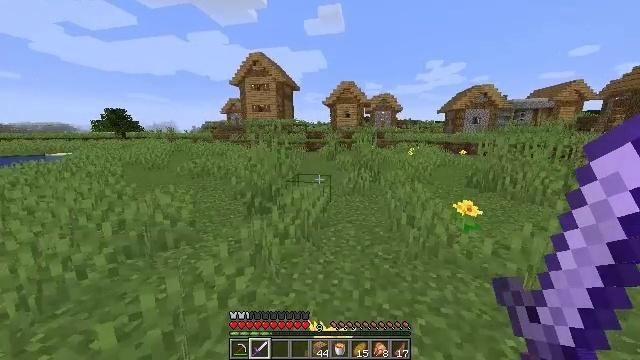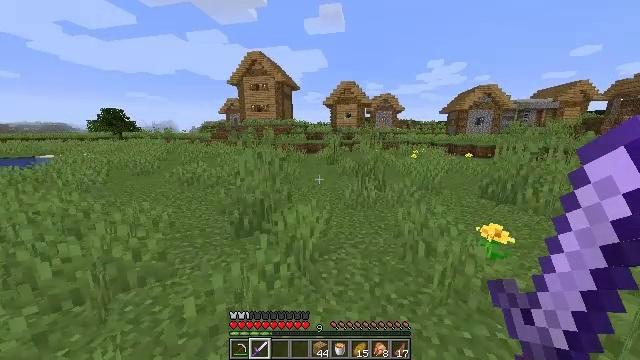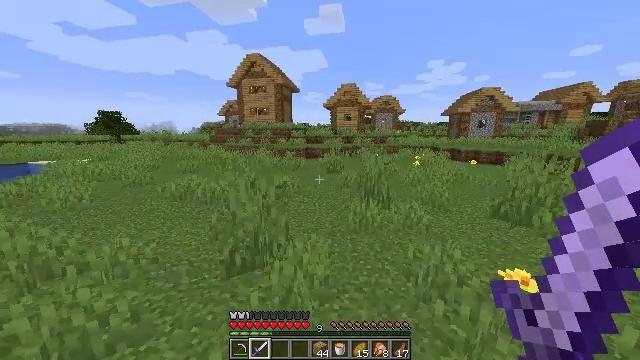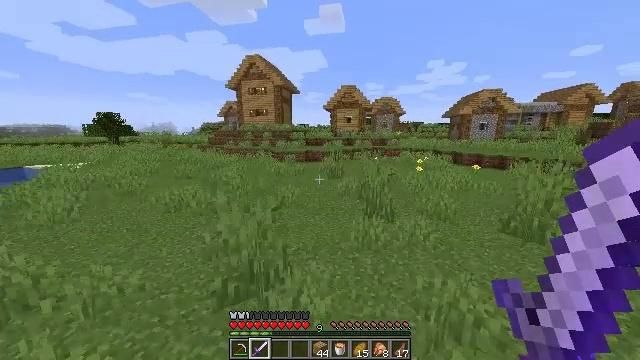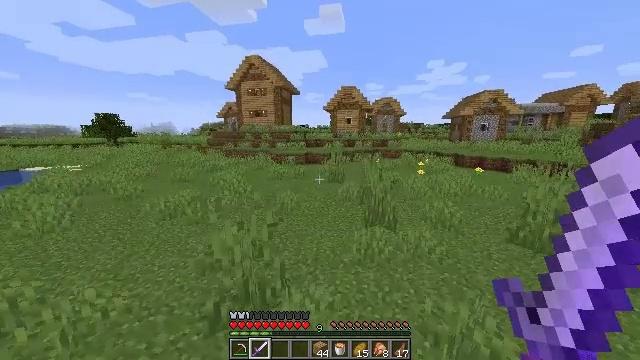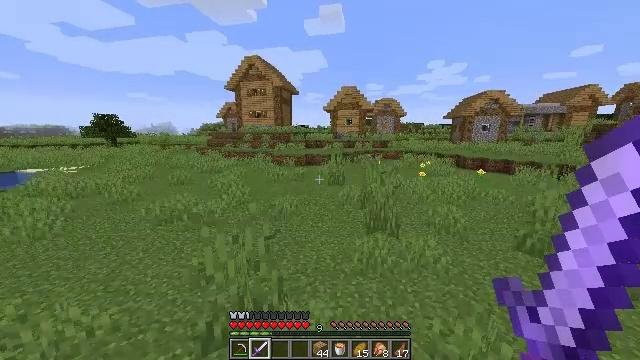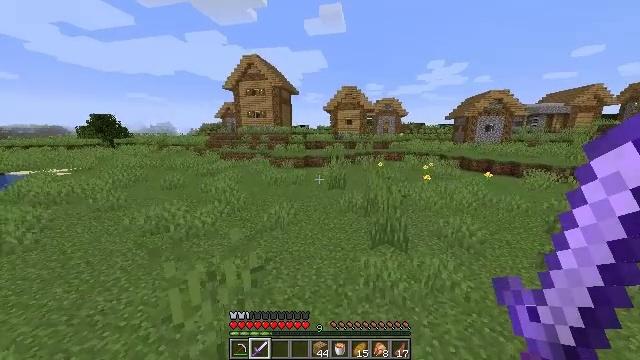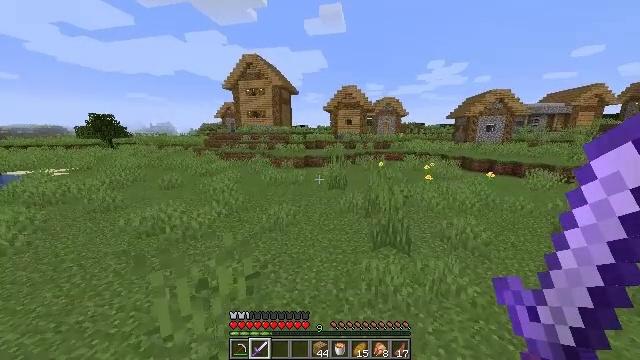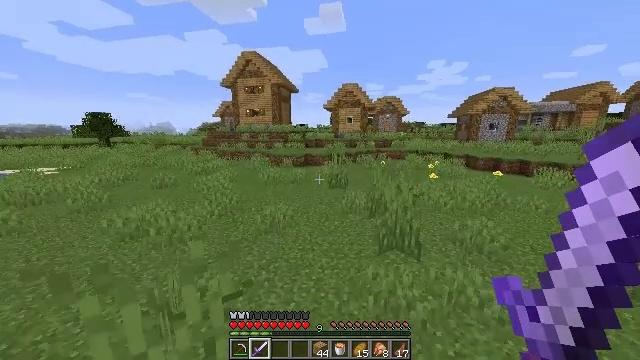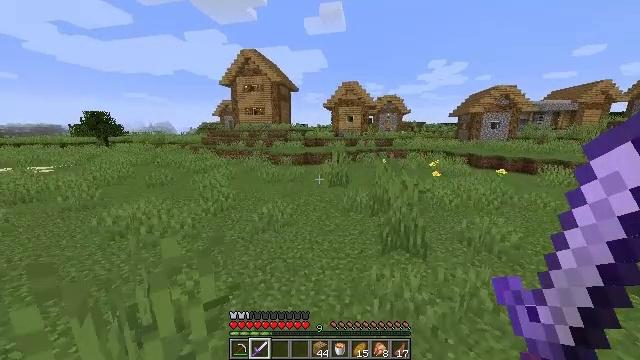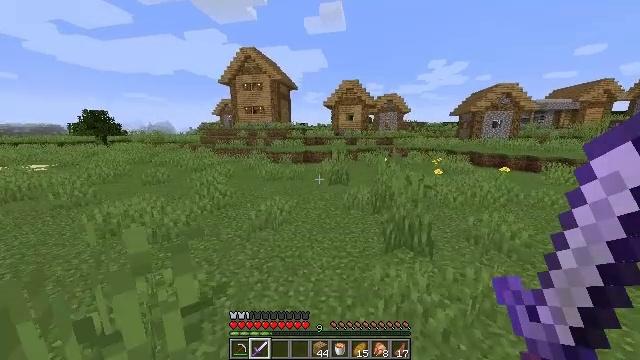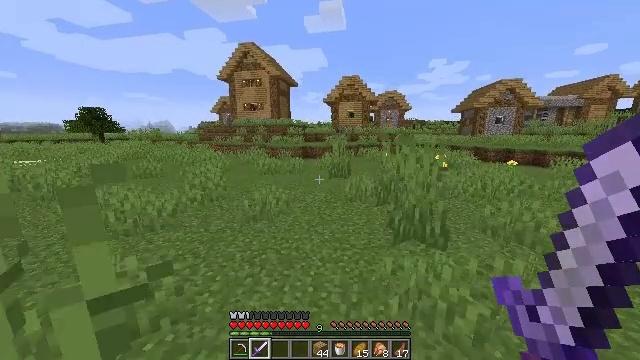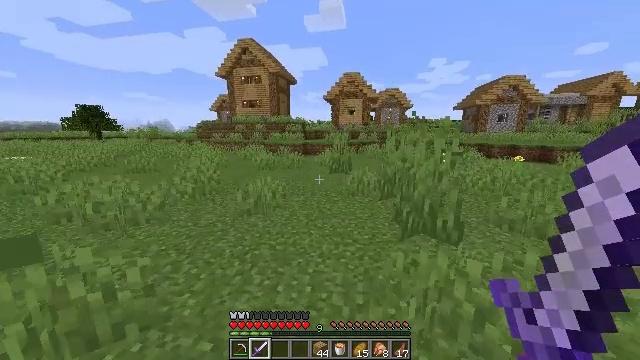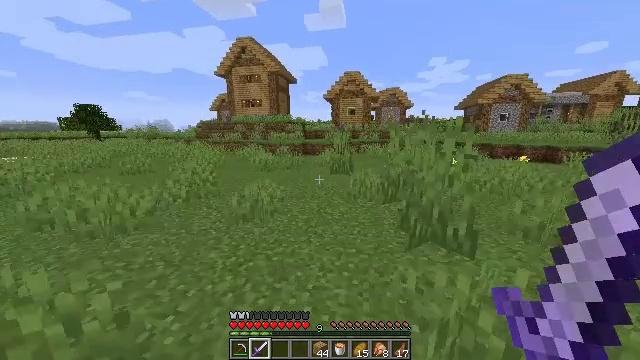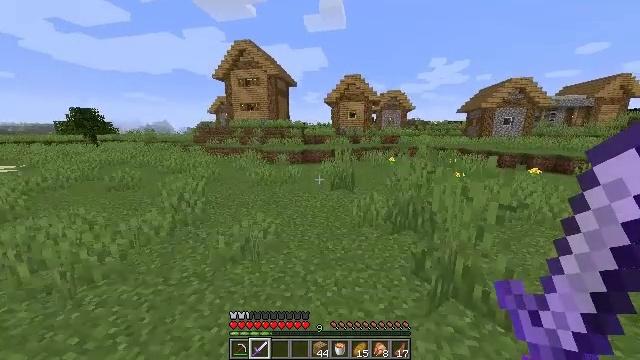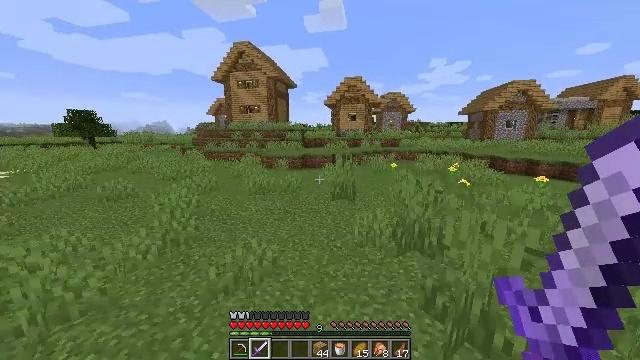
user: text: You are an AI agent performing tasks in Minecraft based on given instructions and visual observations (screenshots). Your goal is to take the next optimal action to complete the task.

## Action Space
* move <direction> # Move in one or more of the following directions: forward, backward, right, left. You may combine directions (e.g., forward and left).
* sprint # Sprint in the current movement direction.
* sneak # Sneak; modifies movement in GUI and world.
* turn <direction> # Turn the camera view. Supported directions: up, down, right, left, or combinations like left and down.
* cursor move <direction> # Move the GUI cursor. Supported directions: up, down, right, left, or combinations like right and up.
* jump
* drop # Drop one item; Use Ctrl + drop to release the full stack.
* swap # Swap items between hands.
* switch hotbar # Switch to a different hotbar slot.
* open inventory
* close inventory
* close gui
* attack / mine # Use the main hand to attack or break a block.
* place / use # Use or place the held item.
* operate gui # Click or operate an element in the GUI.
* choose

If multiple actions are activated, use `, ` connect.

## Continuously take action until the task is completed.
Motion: motion action
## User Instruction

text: Dig soul soil with a shovel.
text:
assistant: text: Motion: move forward, sprint, jump
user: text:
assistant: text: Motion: move forward, sprint, jump
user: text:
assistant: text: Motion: move forward, sprint, jump
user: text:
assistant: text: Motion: move forward, sprint, jump
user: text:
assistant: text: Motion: move forward, sprint, jump
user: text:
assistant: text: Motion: move forward, sprint, jump
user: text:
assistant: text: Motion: move forward, sprint, jump
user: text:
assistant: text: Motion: move forward, sprint, jump
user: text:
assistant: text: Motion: move forward, sprint, jump
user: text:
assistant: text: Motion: move forward, sprint, jump
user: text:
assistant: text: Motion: move forward, sprint, jump
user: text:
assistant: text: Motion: move forward, sprint, jump
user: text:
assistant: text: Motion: move forward, sprint, jump
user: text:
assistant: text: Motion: move forward, sprint, jump
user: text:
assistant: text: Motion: move forward, sprint, jump
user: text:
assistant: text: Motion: move forward, sprint, jump
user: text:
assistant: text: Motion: move forward, sprint, jump
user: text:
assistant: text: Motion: move forward, sprint, jump
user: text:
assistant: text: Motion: move forward, sprint, jump
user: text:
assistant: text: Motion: move forward, sprint, jump
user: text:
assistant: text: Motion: move forward, sprint, jump
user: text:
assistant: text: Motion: move forward, sprint, jump
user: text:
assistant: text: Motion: move forward, sprint, jump
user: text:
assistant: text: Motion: move forward, sprint, jump
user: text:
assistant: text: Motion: move forward, sprint, jump
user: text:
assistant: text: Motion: move forward, sprint, jump
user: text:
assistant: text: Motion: move forward, sprint, jump
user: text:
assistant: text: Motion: move forward, sprint, jump
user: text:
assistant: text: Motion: move forward, sprint, jump
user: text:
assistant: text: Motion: move forward, sprint, jump